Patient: sex M, age 66
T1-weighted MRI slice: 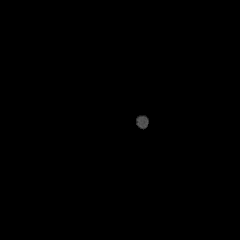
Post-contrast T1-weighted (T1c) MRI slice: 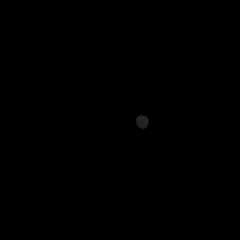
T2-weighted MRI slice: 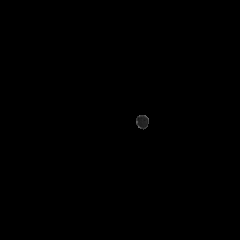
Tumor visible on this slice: no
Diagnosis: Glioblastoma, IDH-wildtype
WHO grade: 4